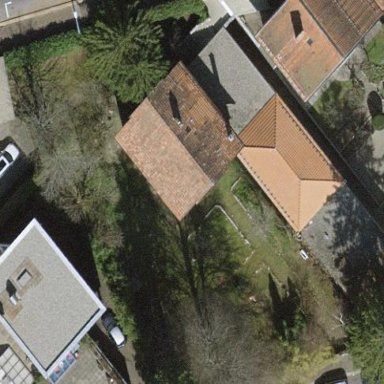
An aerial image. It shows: Residential garden.